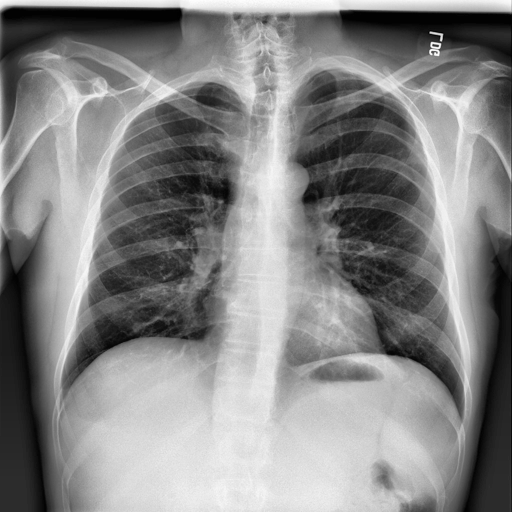
Finding: NORMAL